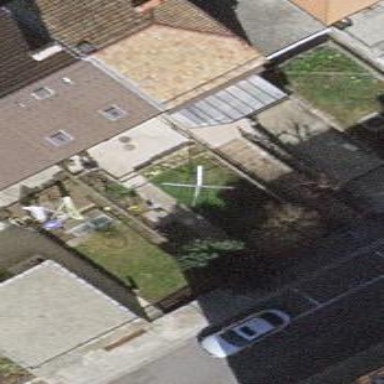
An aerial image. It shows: Residential garden.